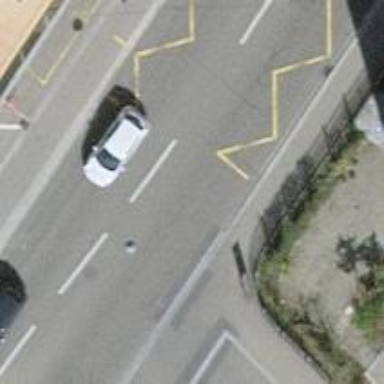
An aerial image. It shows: Trolleybus stop position for public transport.